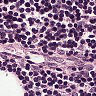
Metastatic tissue present: no